Interaction volume radius: 10 \u00c5
Interaction volume height: 20 \u00c5
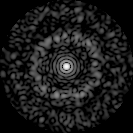
Disorder parameter: 0.8329